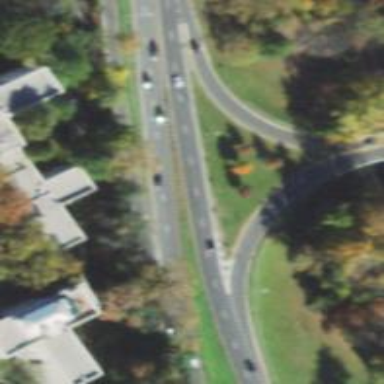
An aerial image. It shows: Trunk link highway.